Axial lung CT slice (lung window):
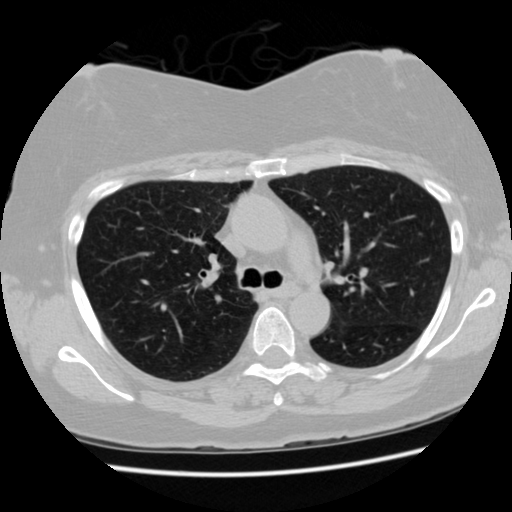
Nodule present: no